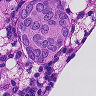
Metastatic tissue present: yes